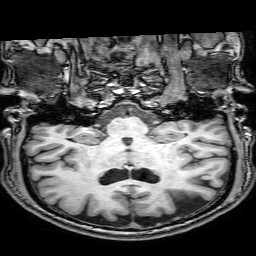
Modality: T1w
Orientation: sagittal
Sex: male
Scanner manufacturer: philips
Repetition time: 0.008141 s
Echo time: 0.00374 s